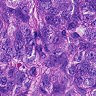
Metastatic tissue present: yes